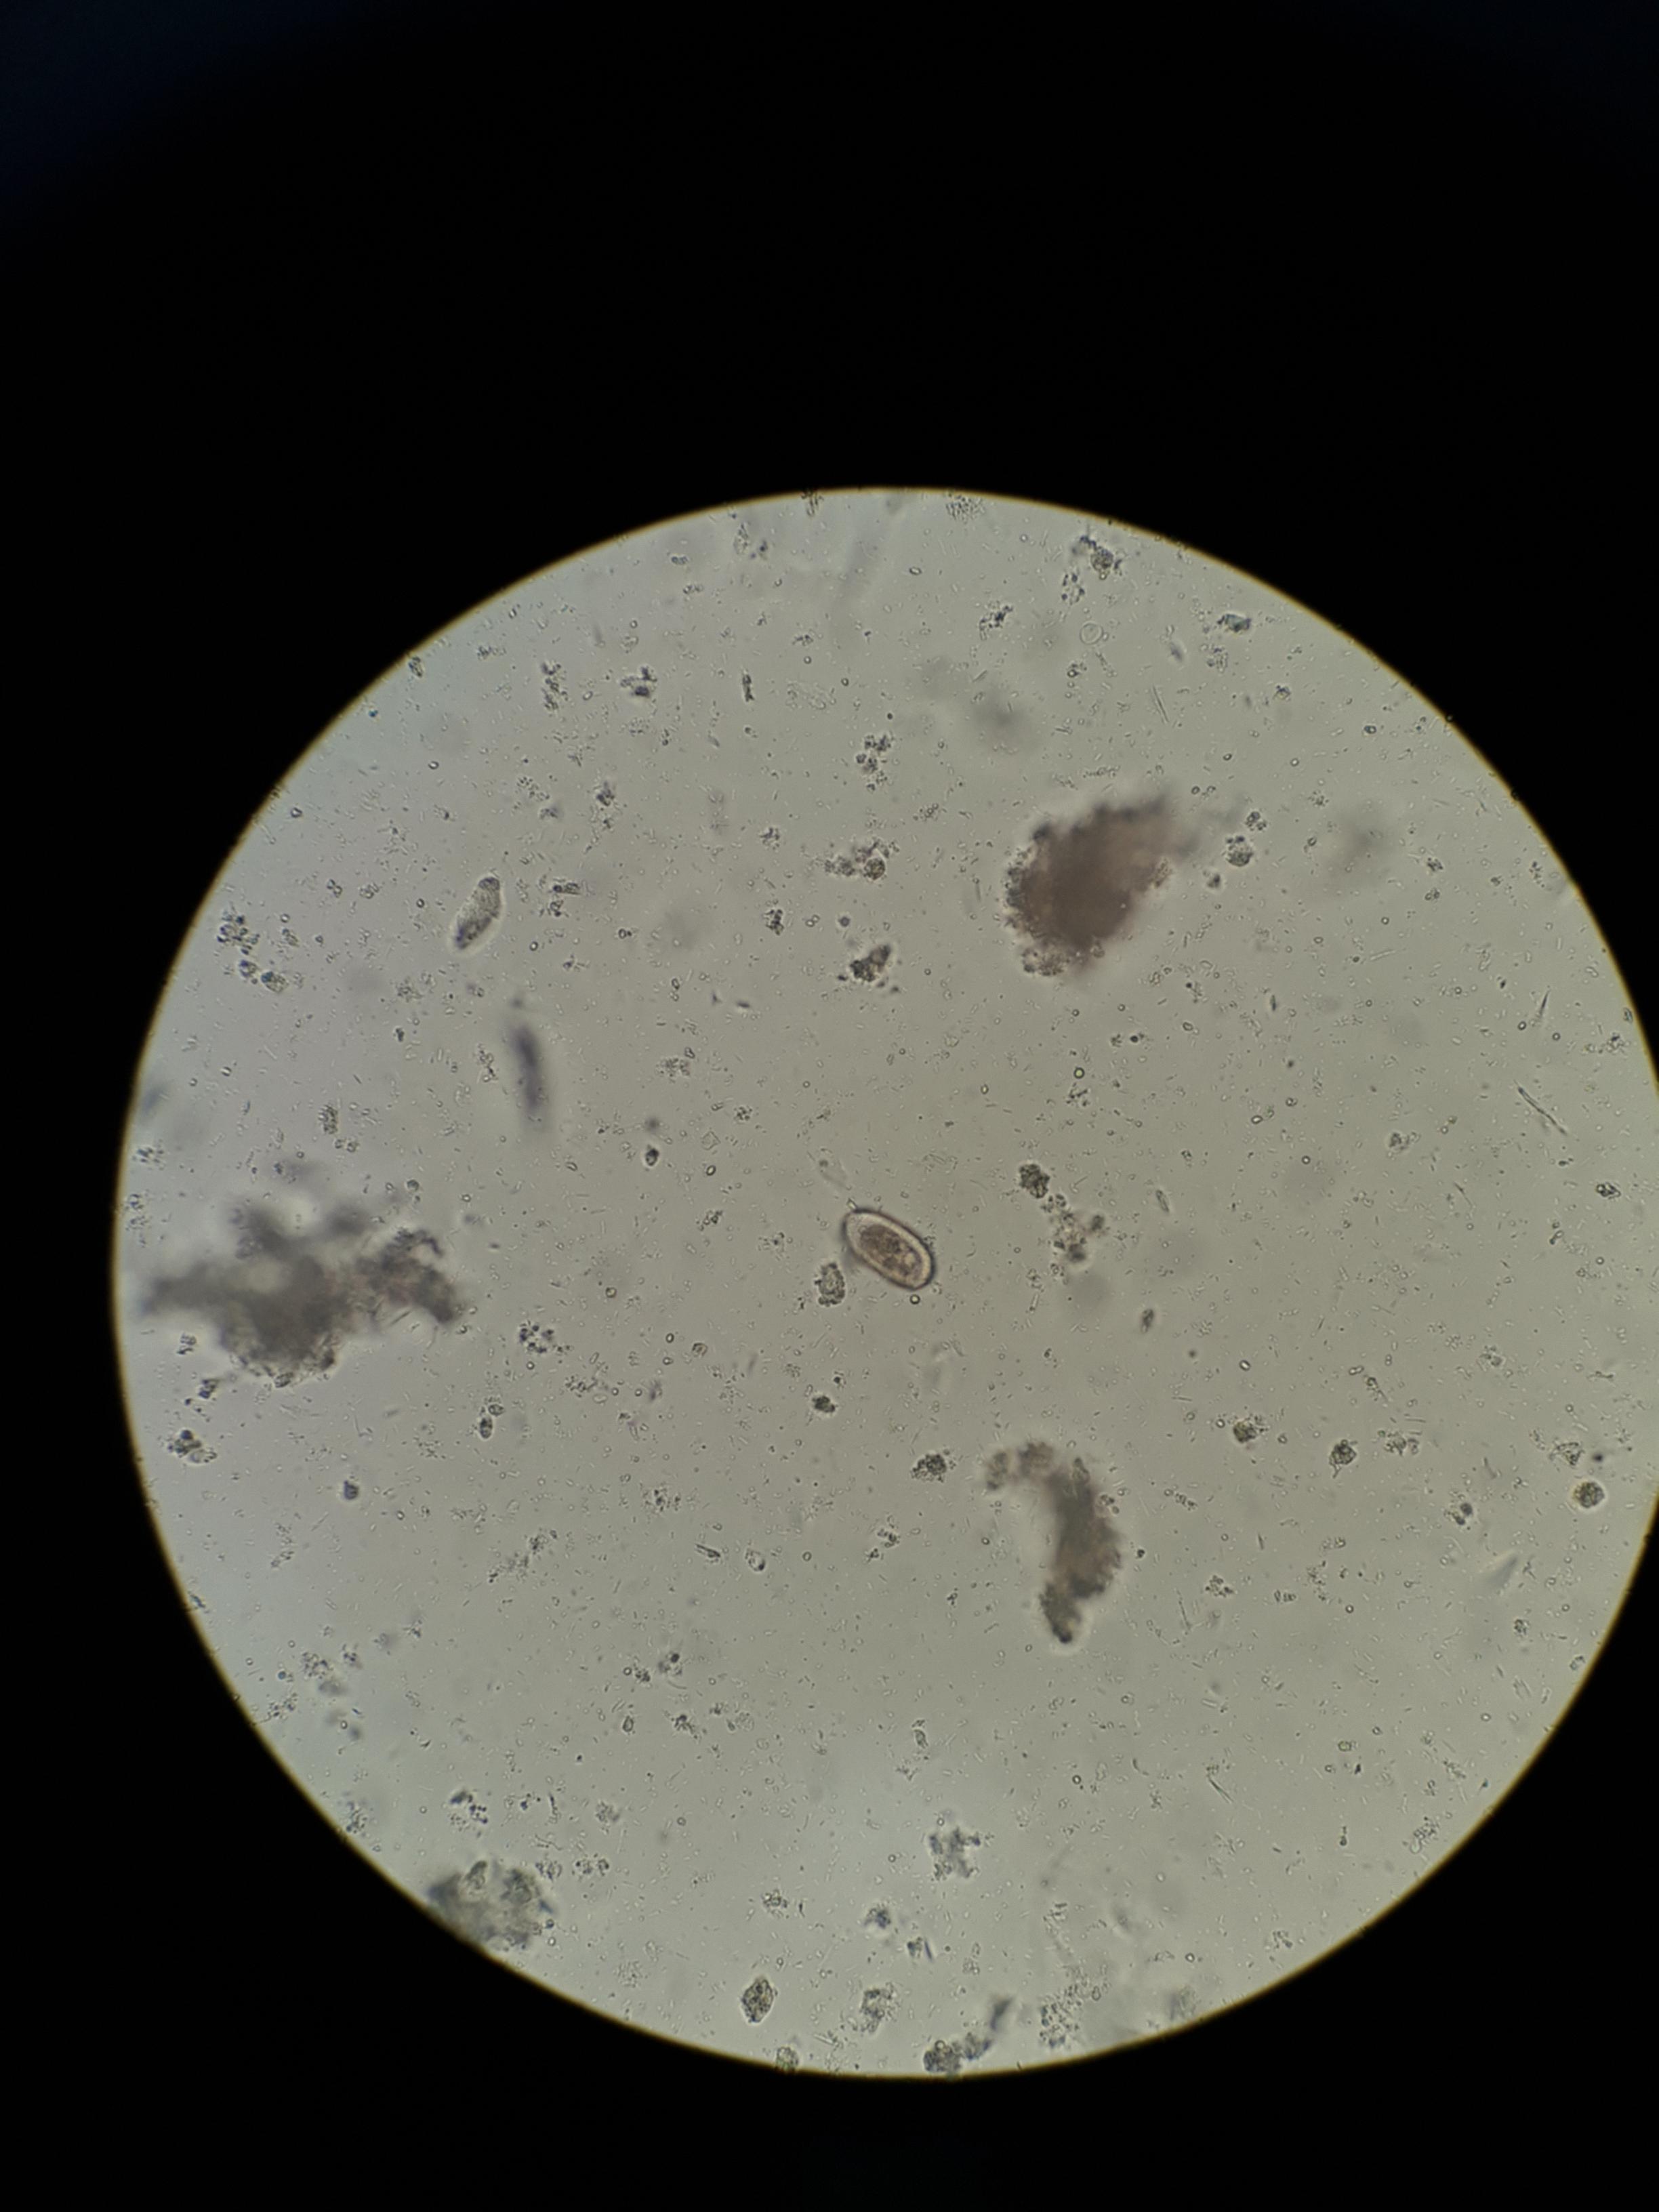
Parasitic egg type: Capillaria philippinensis